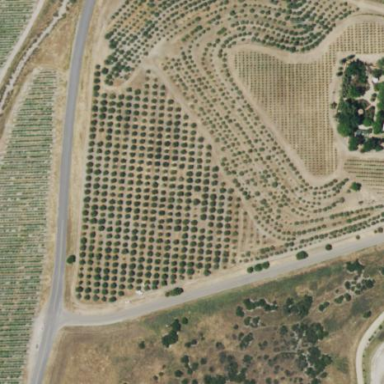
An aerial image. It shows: Orchard.